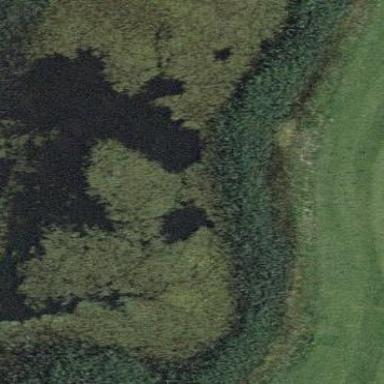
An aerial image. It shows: Scenic view of water hazard on golf course. The natural water feature adds beauty to the landscape.